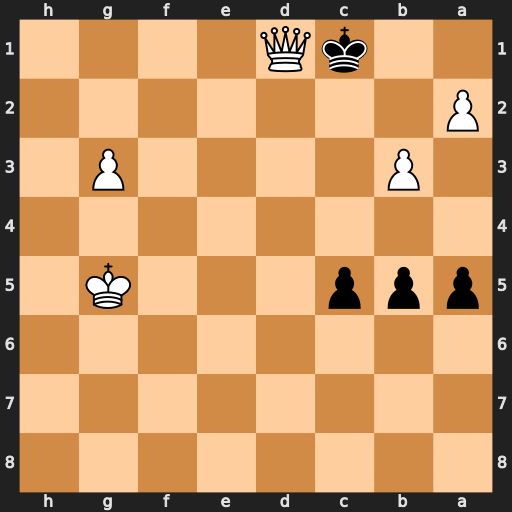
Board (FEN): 8/8/8/ppp3K1/8/1P4P1/P7/2kQ4
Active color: b
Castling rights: -
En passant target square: -
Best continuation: Kxd1 g4 c4 bxc4 bxc4